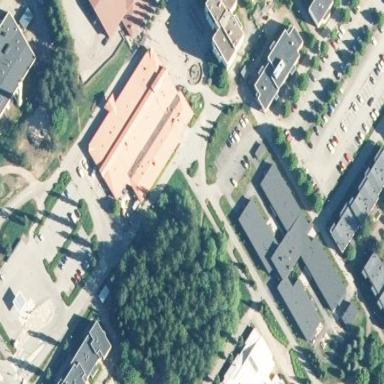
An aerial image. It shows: Nursing home.